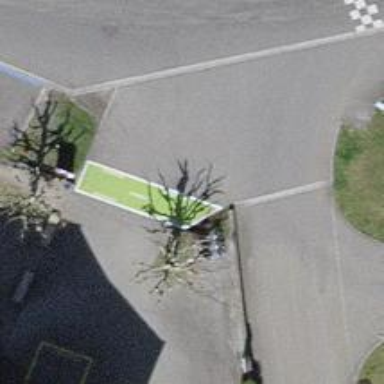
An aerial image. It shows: Bicycle rental service.